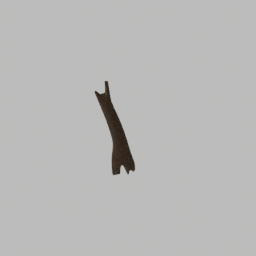
Label: nature